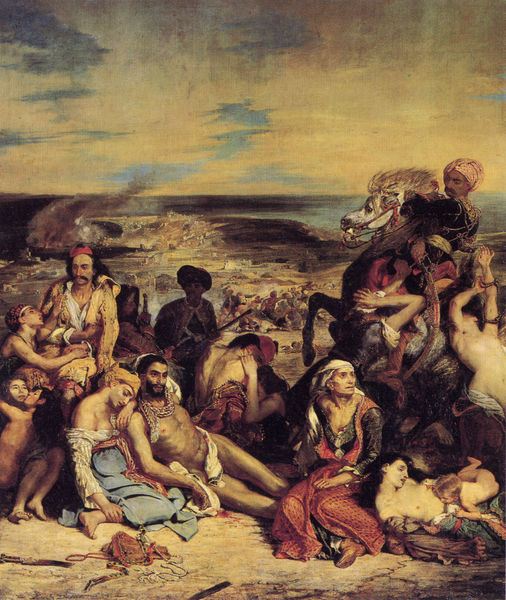
Titel: Les massacres de Scio/Scènes des massacres de Scio; familles grecques attendant la mort ou l'esclavage, Das Massaker von Chios
Künstler: Eugène Delacroix
Standort: Paris
Institution: Musée du Louvre
Schlagwörter: akt, berg, blau, dunkel, gruppe, himmel, mann, meer, nackt, schatten, schlaf, wasser, wolken, fluss, frauen, gelb, landschaft, menschen, ocker, sand, see, sitzen, stadt, braun, frau, grau, hintergrund, kleid, köpfe, licht, männer, rücken, schwarz, vordergrund, ausblick, blick, dame, rot, wolke, alt, bart, jung, arm, arme, kleidung, mensch, stehen, stein, tot, dämmerung, ebene, erde, ferne, horizont, weite, gewässer, rauch, boden, haare, sitzend, familie, gewänder, kind, mutter, rechts, kinder, pferd, reiter, beine, mähne, ritt, brüste, liegen, wüste, kahl, baby, rast, figuren, angst, krieg, not, schlacht, stimmung, tiefe, nackte, erotik, liegend, flucht, karawane, umarmen, neger, hängen, schaf, orient, orientalisch, links, erdboden, stillen, traurigkeit, säbel, überfall, tote, waffe, schimmel, verzweiflung, harem, sehnsucht, leichnam, gewehr, leid, hunger, alte frau, erschöpft, auszug, israel, indien, turban, ausruhen, familien, arabien, islam, türkei, gericault, sklaven, schiffbrüchige, erlösung, fahl, araber, kopfverband, hilflos, aufbäumen, erwartung, delacroix, lücken, erholung, erschöpfung, osmane, osmanen, sklavinnen, eugene delacroix, türken, sarazenen, inder, überlebende, tafelberg, hunnen, osman, unterdrückung, armselig, scharze, oferd, bkleid